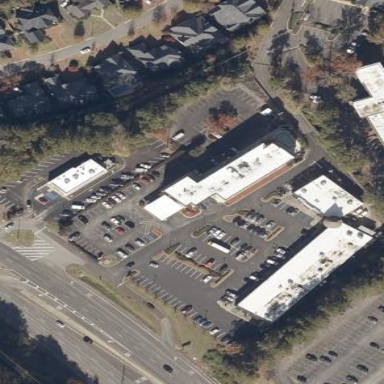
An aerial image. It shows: Parking area.